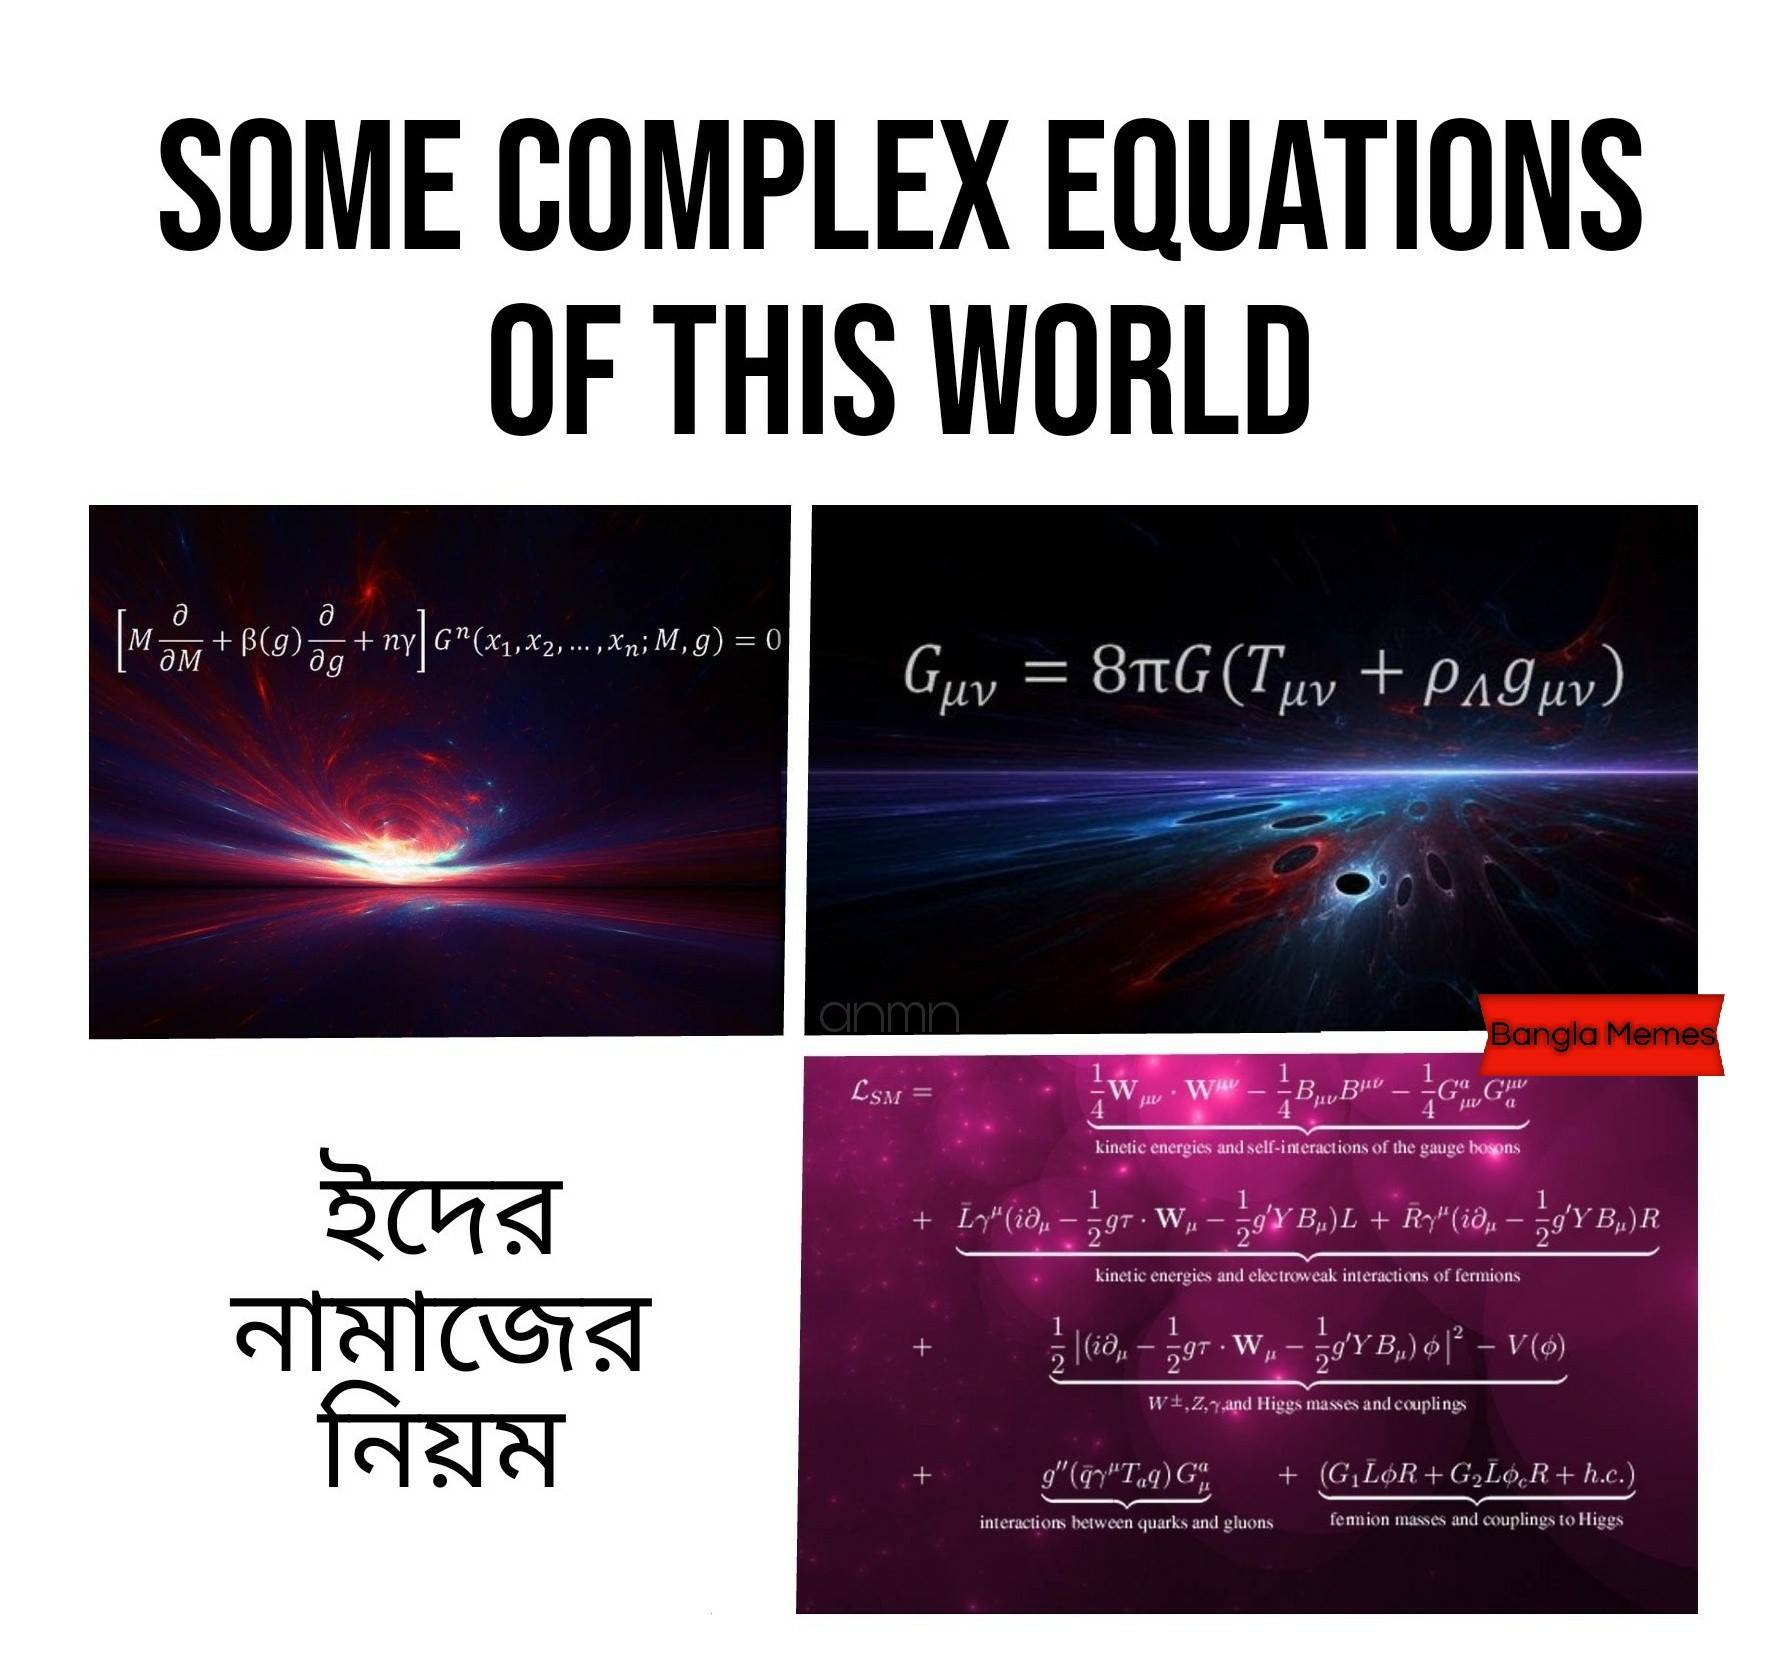
Caption: SOME COMPLEX EQUATIONS OF THIS WORLD   ঈদের নামাজের নিয়ম
Label: non-hate